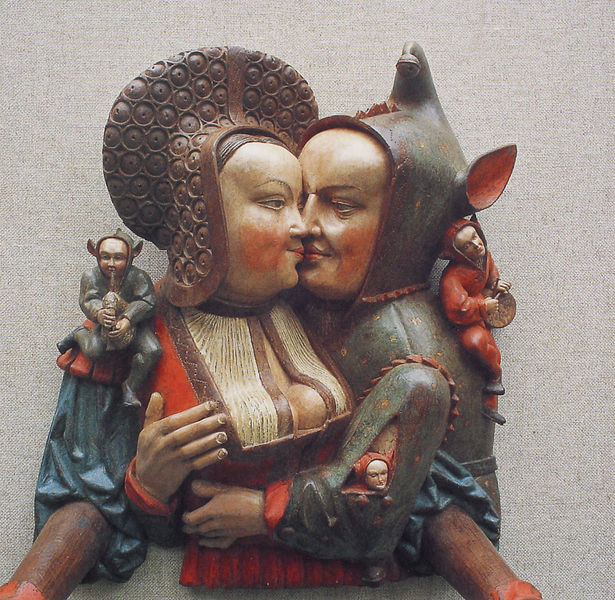
Titel: Handtuchhalter
Künstler: Arnt van Tricht
Standort: Herstellungsort: Kalkar (EU - D - NRW)
Institution: Kleve, Städtisches Museum Haus Koekkock
Schlagwörter: mann, brust, frau, holz, ohr, haube, böse, paar, ohren, statue, kuss, umarmung, figuren, plastik, narr, narren, asien, mittelalter, brus, holt, narrenkappe, hofnarr, schelm, kobold, eselsohren, schitzerei, figuredn